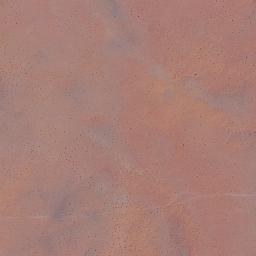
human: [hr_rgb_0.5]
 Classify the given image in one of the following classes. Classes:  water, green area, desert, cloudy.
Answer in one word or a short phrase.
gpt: desert